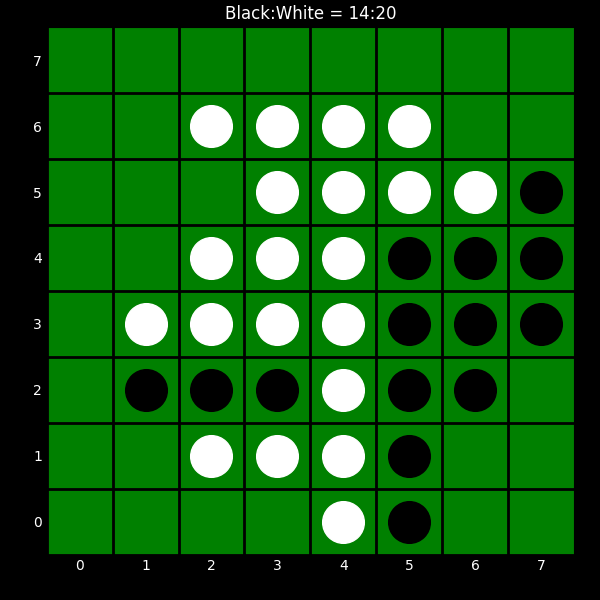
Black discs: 14
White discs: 20